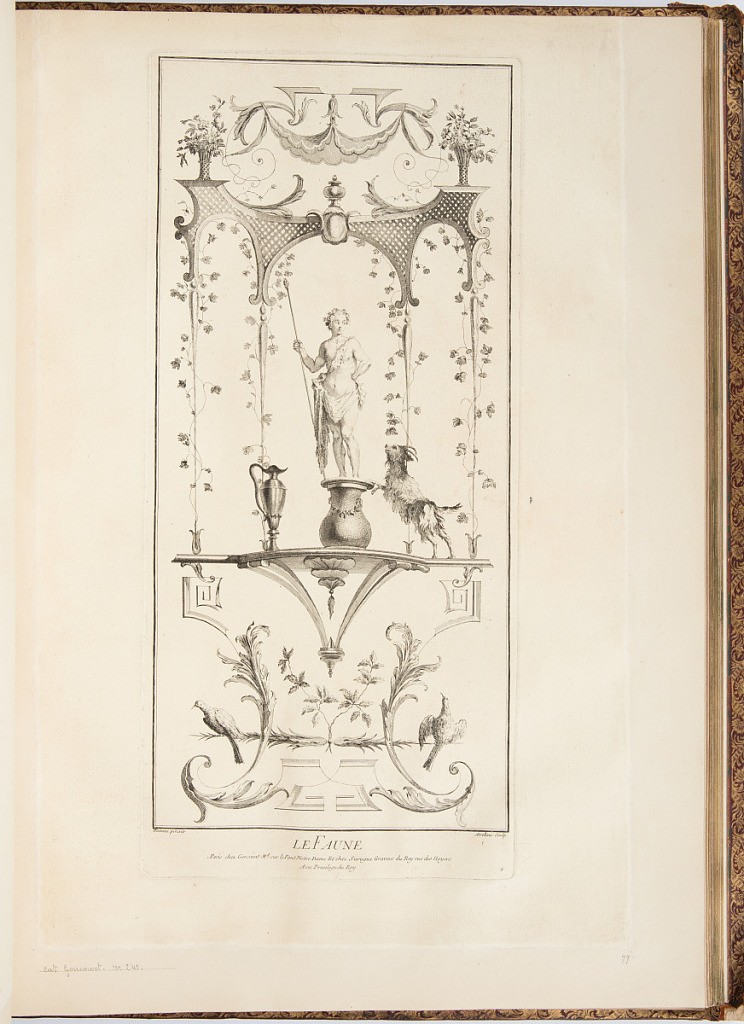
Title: LE FAUNE
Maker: Antoine Watteau, French, 1684–1721
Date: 1723-1735
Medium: Etching on laid paper
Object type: Bound print
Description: Panel of arabesque ornamenation with a figure of a faun at the center, holding a thyrus, and with a goat and a ewer at his side. He stands under a trellis supported by vines. The plate is signed.